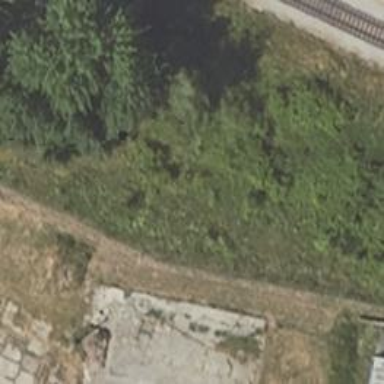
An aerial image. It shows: Abandoned railway yard is depicted.